Question: I have a horizontal Listview. It works fine. My ArrayList eList will show a ListView going across the screen. That's great. My problem is that eList has multiple rows meaning eList might be planes, cars, and boats, or an infinite number of objects. Currently this Horizontal ListView will show only all the kinds of planes OR cars OR boats in the Database. How do show multiple or an infinite number of hListViews going down the screen vertically based upon how many object types(planes,cars,boats,tacos,people).
IN ACTIVITY
'''
HorizontalListView hListView = (HorizontalListView) findViewById(R.id.hlistview1);
hListView.setAdapter(new ItemAdapter());
ArrayList<HashMap<String, String>> eList = controller.getAllts();
ListAdapter adapter = new SimpleAdapter(Su.this,eList,R.layout.view_m_ts, images, ins);
hListView.setAdapter(adapter);
'''
IN DATABASE
'''
public ArrayList<HashMap<String, String>> getAllts() {
ArrayList<HashMap<String, String>> List3;
List3 = new ArrayList<HashMap<String, String>>();
String selectQuery3 = "SELECT DISTINCT * FROM INV where p2 IS NOT NULL ORDER BY p2 COLLATE NOCASE ASC";
SQLiteDatabase database = this.getWritableDatabase();
Cursor cursor3 = database.rawQuery(selectQuery3, null);
HashMap<String, String> map = new HashMap<String, String>();
if (cursor3.moveToFirst()) {
do {
map.put("iImageL", cursor3.getString(13));
map.put("p2", cursor3.getString(2));
map.put("se2", cursor3.getString(10));
map.put("te", cursor3.getString(17));
List3.add(map);
} while (cursor3.moveToNext());
}
close();
return List3;
}
'''
IN XML
'''
<LinearLayout
android:id="@+id/LinearViewa"
android:layout_width="fill_parent"
android:layout_height="wrap_content"
android:layout_weight=".1"
android:orientation="vertical" >
<com.devsmart.android.ui.HorizontalListView
android:id="@+id/hlistview1"
android:layout_width="fill_parent"
android:layout_height="10dp"
android:layout_weight=".1"
android:background="#000000" />
</LinearLayout>
'''

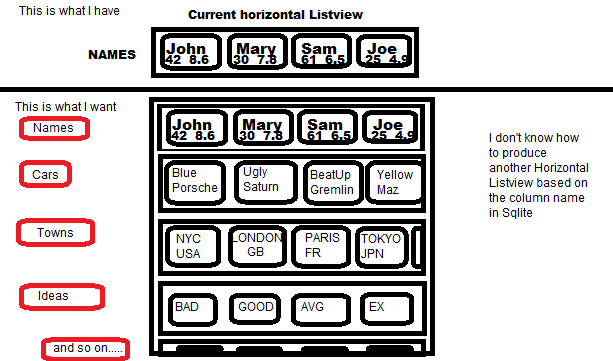
Answer: I'm going to assume that all objects of different types are in one SQLite table, with the type stored in one of the columns as a string, and you don't have a different table for each type.
Change your getAllts() function to return a HashMap of ArrayLists of HashMaps instead of an ArrayList of HashMaps, so that you can create multiple HorizontalListViews, one for each ArrayList of HashMaps, each one for a particular type. As you iterate through the rows returned in the cursor, get the type and check if there is already an ArrayList for it in your big HashMap, if not then create one and if so then add to the existing one:
'''
public HashMap<String, ArrayList<HashMap<String, String>>> getAllts() {
HashMap<String, ArrayList<HashMap<String, String>>> hashMap = new HashMap<String, ArrayList<HashMap<String, String>>>();
String selectQuery3 = "SELECT DISTINCT * FROM INV where p2 IS NOT NULL ORDER BY p2 COLLATE NOCASE ASC";
SQLiteDatabase database = this.getWritableDatabase();
Cursor cursor3 = database.rawQuery(selectQuery3, null);
int typeColumnIndex = 18; // <- You need to set the correct column here, possibly using cursor3.getColumnIndexOrThrow()
if (cursor3.moveToFirst()) {
do {
// create this HashMap inside the loop because we need a new one each time:
HashMap<String, String> map = new HashMap<String, String>();
ArrayList<HashMap<String, String>> List3;
// get the type of this entry as a string
String typename = cursor3.getString(typeColumnIndex);
// check if there already is an ArrayList for this type:
if(hashMap.containsKey(typename))
{
// get existing ArrayList for this type:
List3 = hashMap.get(typename);
}
else
{
// create new ArrayList for this type:
List3 = new ArrayList<HashMap<String, String>>();
hashMap.put(typename, List3);
}
map.put("iImageL", cursor3.getString(13));
map.put("p2", cursor3.getString(2));
map.put("se2", cursor3.getString(10));
map.put("te", cursor3.getString(17));
List3.add(map);
} while (cursor3.moveToNext());
}
close();
return hashMap;
}
'''
Change your XML so that you have an empty LinearLayout in your activity XML:
'''
<LinearLayout
android:id="@+id/LinearViewa"
android:layout_width="fill_parent"
android:layout_height="wrap_content"
android:layout_weight=".1"
android:orientation="vertical" >
</LinearLayout>
'''
and create a separate XML for the horizontal list view that you can create multiple times and add to your LinearLayout dynamically, in horiz_listview.xml or something like that. You can set up your own custom layout with the type name as a TextView header etc:
'''
<LinearLayout
android:layout_width="fill_parent"
android:layout_height="wrap_content">
<!-- Add type name here if you like-->
<com.devsmart.android.ui.HorizontalListView
android:id="@+id/hlistview1"
android:layout_width="fill_parent"
android:layout_height="wrap_content"
android:background="#000000" />
</LinearLayout>
'''
Then in your activity, get the massive hash map containing all the ArrayLists and iterate through it creating a HorizontalListView for each one and add it to the LinearLayout:
'''
LinearLayout layout = (LinearLayout)findViewById(R.id.LinearViewa);
HashMap<String, ArrayList<HashMap<String, String>>> eHash = controller.getAllts();
LayoutInflater inflater = getLayoutInflater();
for(Map.Entry<String, ArrayList<HashMap<String, String>>> entry : eHash.entrySet())
{
// get the type name and ArrayList of Hashmaps for this type:
String typename = entry.getKey();
ArrayList<HashMap<String, String>> eList = entry.getValue();
// inflate a horizonal list view and add it to the layout:
View view = inflater.inflate(R.layout.horiz_listview, null, false);
layout.addView(view);
// set up the horizontal list view like before:
HorizontalListView hListView = (HorizontalListView) view.findViewById(R.id.hlistview1);
ListAdapter adapter = new SimpleAdapter(Su.this,eList,R.layout.view_m_ts, images, ins);
hListView.setAdapter(adapter);
}
'''
If you have more HorizontalListViews than you can fit on screen then you might need to wrap your main LinearLayout in a ScrollView, however be warned that you might run into trouble with that, see <URL>.